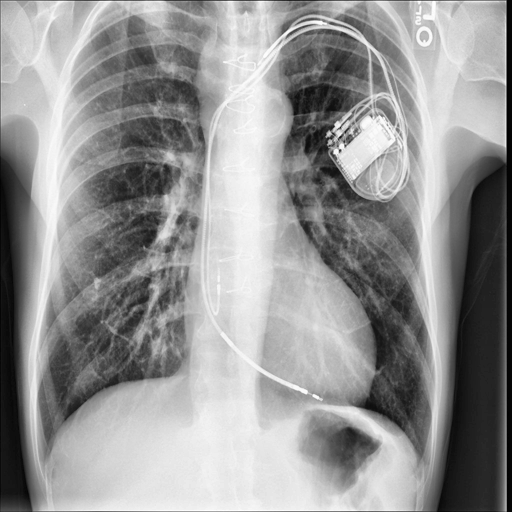
Finding: NORMAL